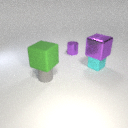
small gray rubber cylinder below large green rubber cube